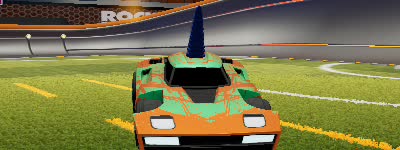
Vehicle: breakout